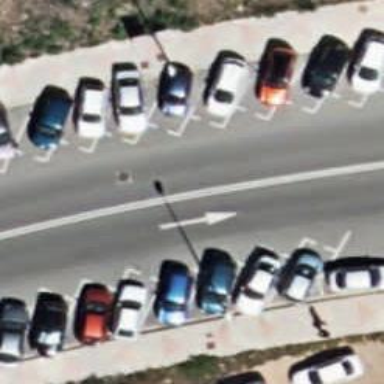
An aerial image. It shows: Tertiary road with diagonal parking lanes on both sides.